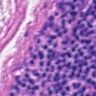
Metastatic tissue present: no